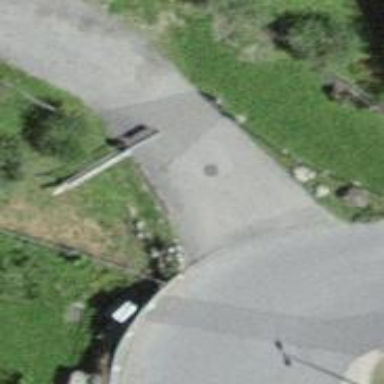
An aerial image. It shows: Gate.